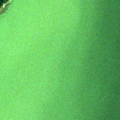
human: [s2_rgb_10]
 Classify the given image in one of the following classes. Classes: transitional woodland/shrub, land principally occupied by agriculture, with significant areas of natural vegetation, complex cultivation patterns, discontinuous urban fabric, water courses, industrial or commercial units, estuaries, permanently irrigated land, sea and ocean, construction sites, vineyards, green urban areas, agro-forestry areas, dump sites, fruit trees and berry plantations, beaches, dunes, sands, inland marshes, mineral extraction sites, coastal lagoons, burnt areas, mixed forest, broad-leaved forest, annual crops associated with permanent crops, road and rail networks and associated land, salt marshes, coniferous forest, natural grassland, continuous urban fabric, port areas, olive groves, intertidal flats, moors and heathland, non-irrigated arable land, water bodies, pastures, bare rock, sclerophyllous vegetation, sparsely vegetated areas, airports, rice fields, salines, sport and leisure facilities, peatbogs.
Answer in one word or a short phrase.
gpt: moors and heathland, coastal lagoons